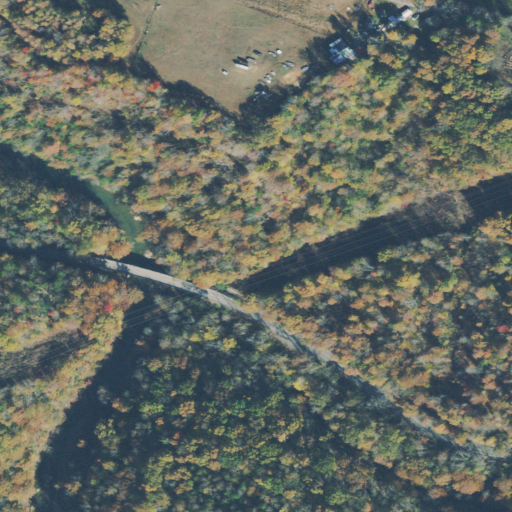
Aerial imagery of valley in Tennessee named Cowan Hollow containing deciduous forest, open development, pasture, low intensity development, and mixed forest